Field crop: maize
Growth stage: 2
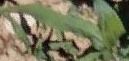
Species: maize